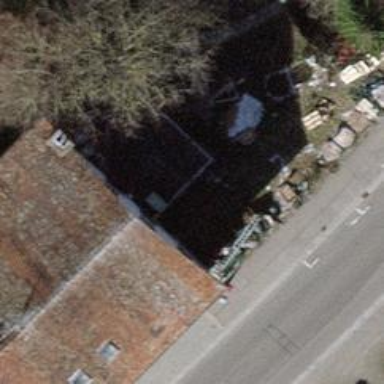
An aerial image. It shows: Restaurant.